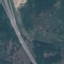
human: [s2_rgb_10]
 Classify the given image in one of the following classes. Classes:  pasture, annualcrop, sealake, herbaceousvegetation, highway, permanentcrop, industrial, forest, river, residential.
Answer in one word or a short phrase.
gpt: Highway